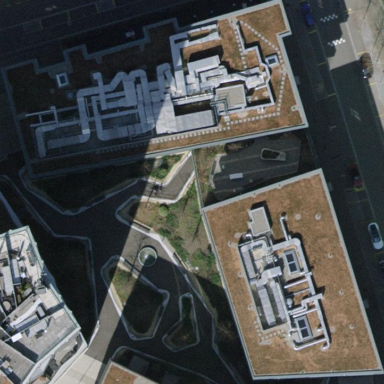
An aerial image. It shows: Dormitory building.